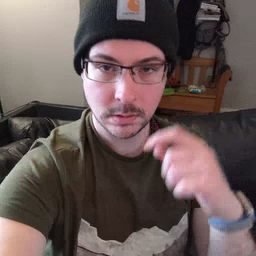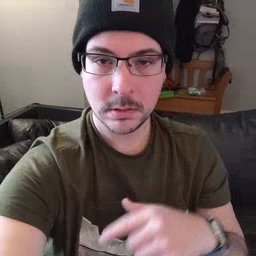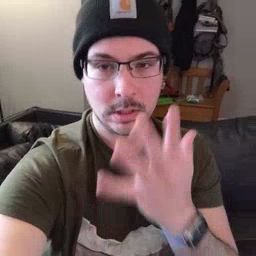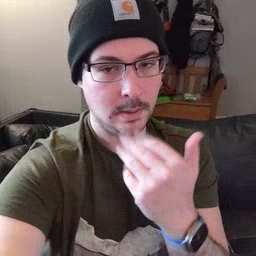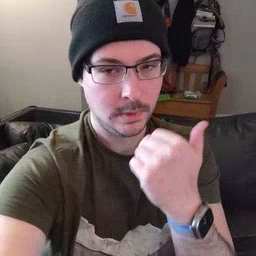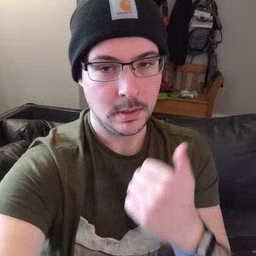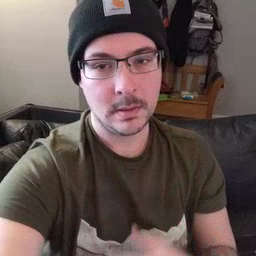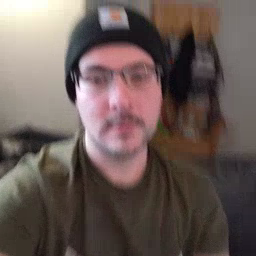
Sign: sleepy